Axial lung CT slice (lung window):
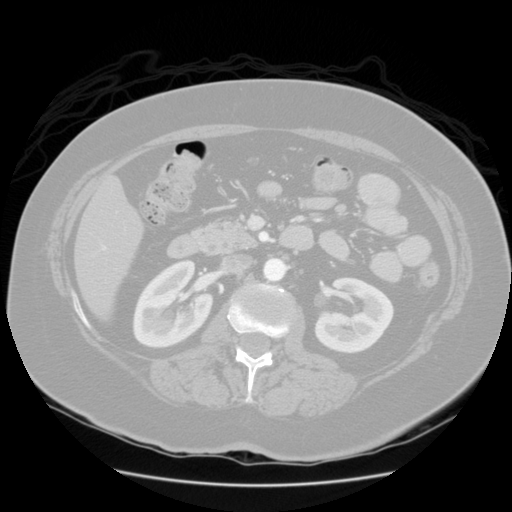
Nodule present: no